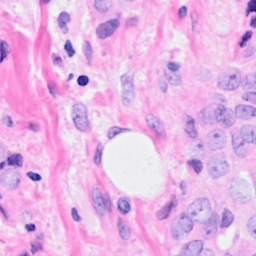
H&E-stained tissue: Breast